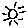
Label: sun